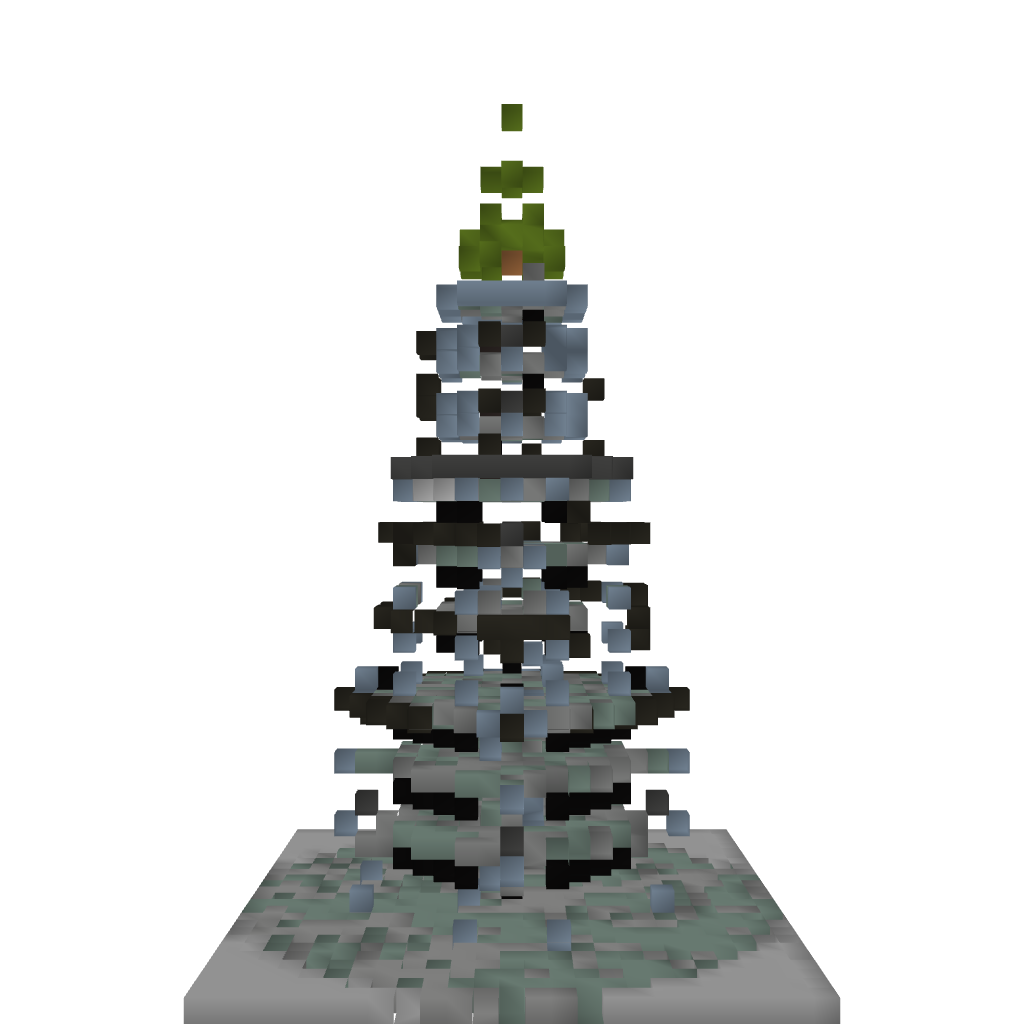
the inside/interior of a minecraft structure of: Medieval Tower Normal